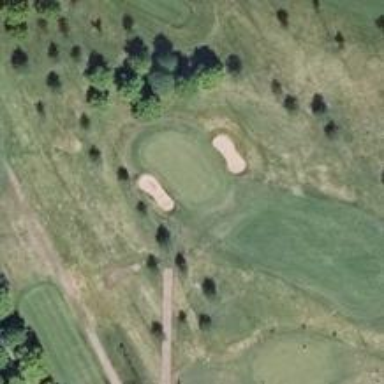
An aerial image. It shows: Golf hole.